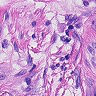
Metastatic tissue present: yes